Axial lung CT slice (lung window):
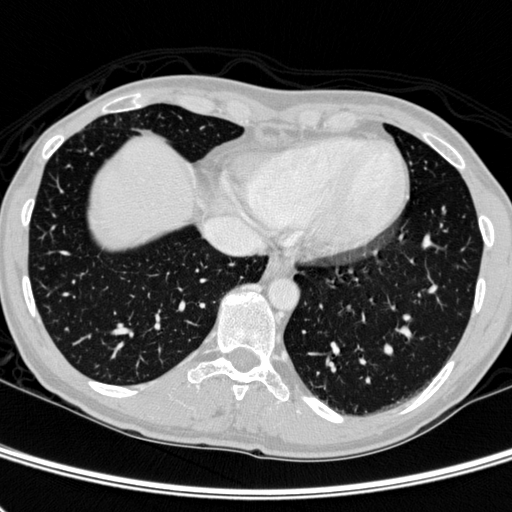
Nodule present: no